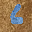
Label: 6